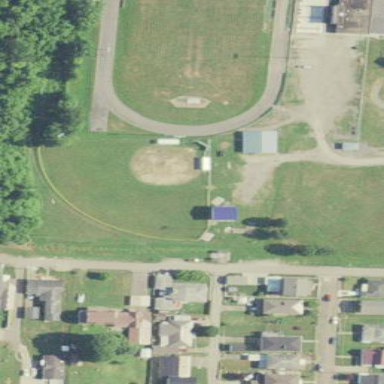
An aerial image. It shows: Baseball pitch for leisure land activities.